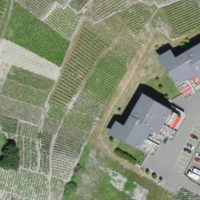
EUNIS habitat code: 40
Species observed at this site:
Geum urbanum
Convolvulus arvensis